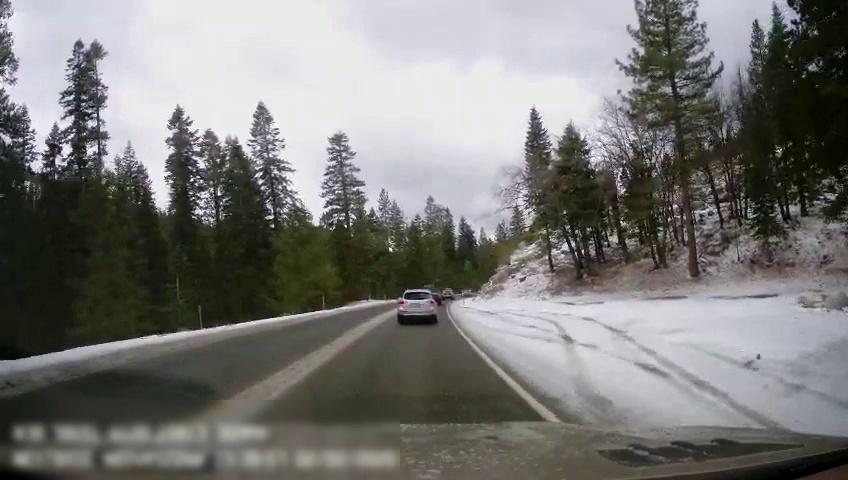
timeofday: Day
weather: Snowy
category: Drivable Space
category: Vehicles | Car
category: Vehicles | Truck
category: Vehicles | SUV
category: Lanes | Current Lane